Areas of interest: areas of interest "Shopping Mall"
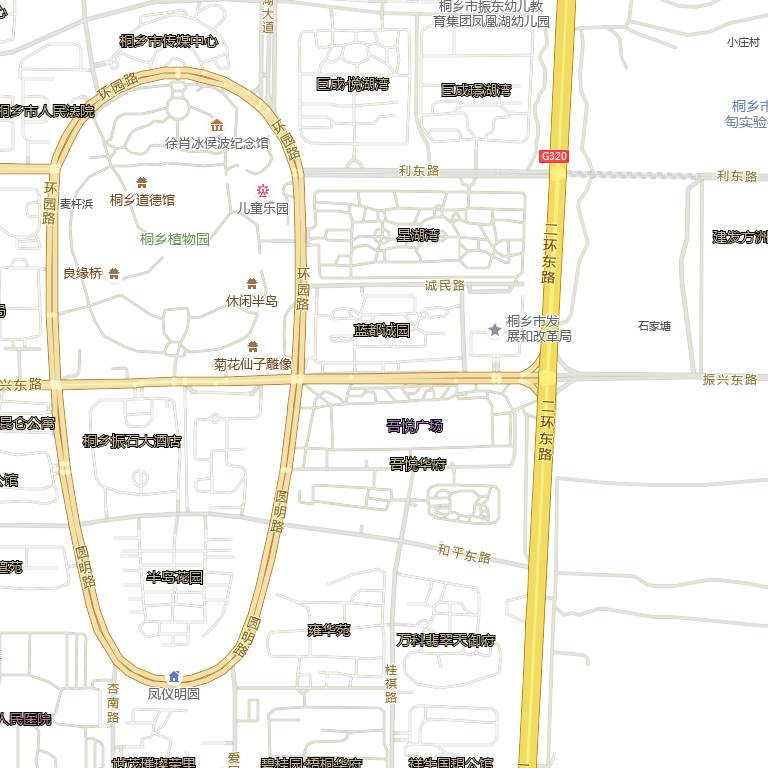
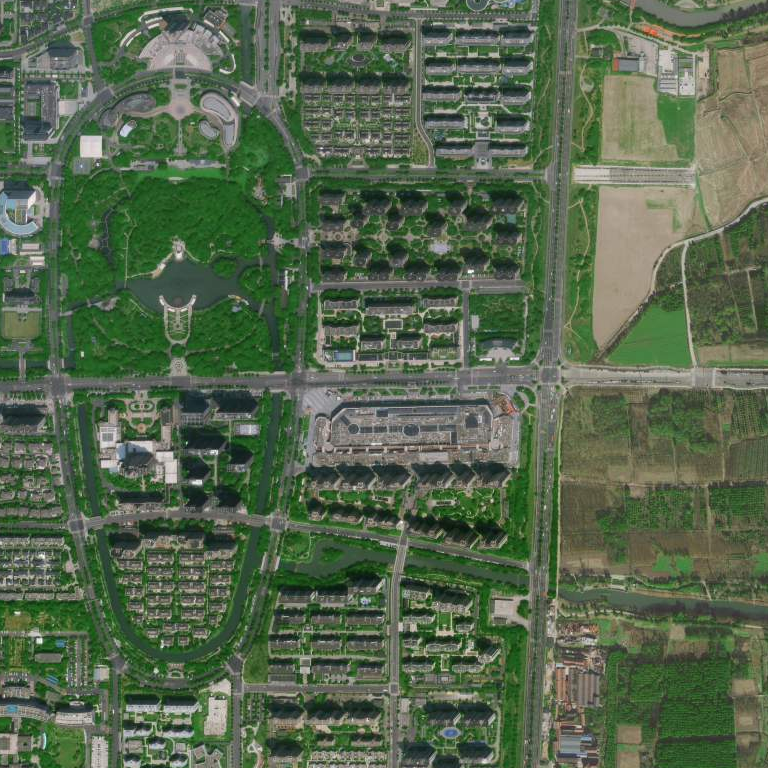